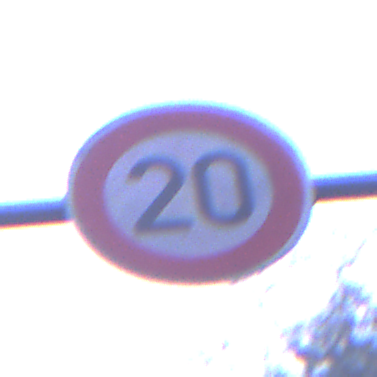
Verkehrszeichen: Geschwindigkeit20
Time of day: Night
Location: Outdoor (Suburban)
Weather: PartlyCloudy
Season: NotSpecified
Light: Artificial